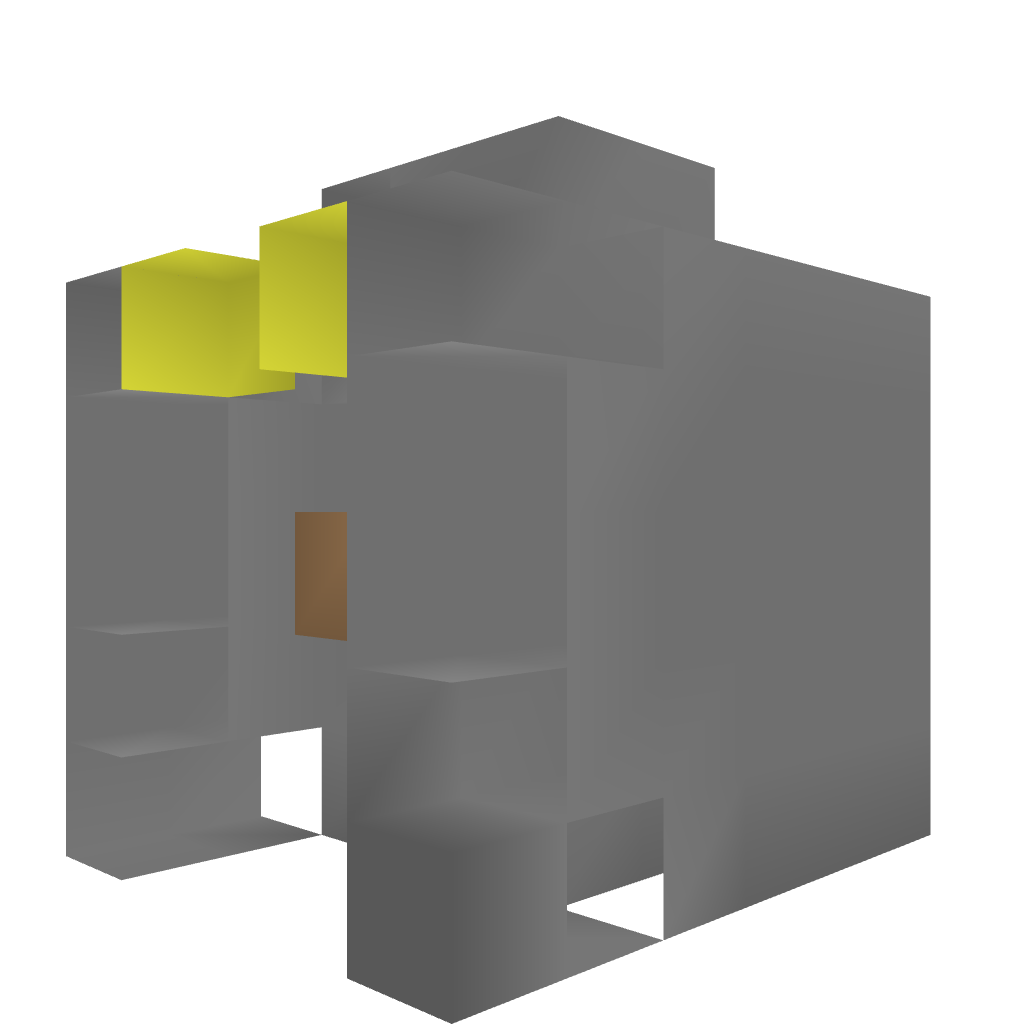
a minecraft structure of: XP shower bad low quality